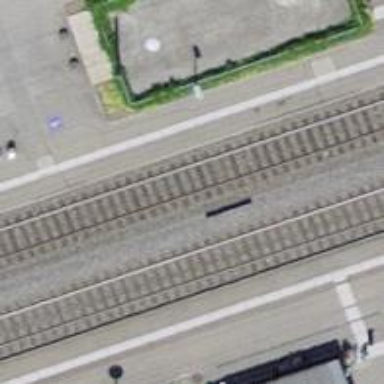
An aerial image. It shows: Railway halt.